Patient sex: M
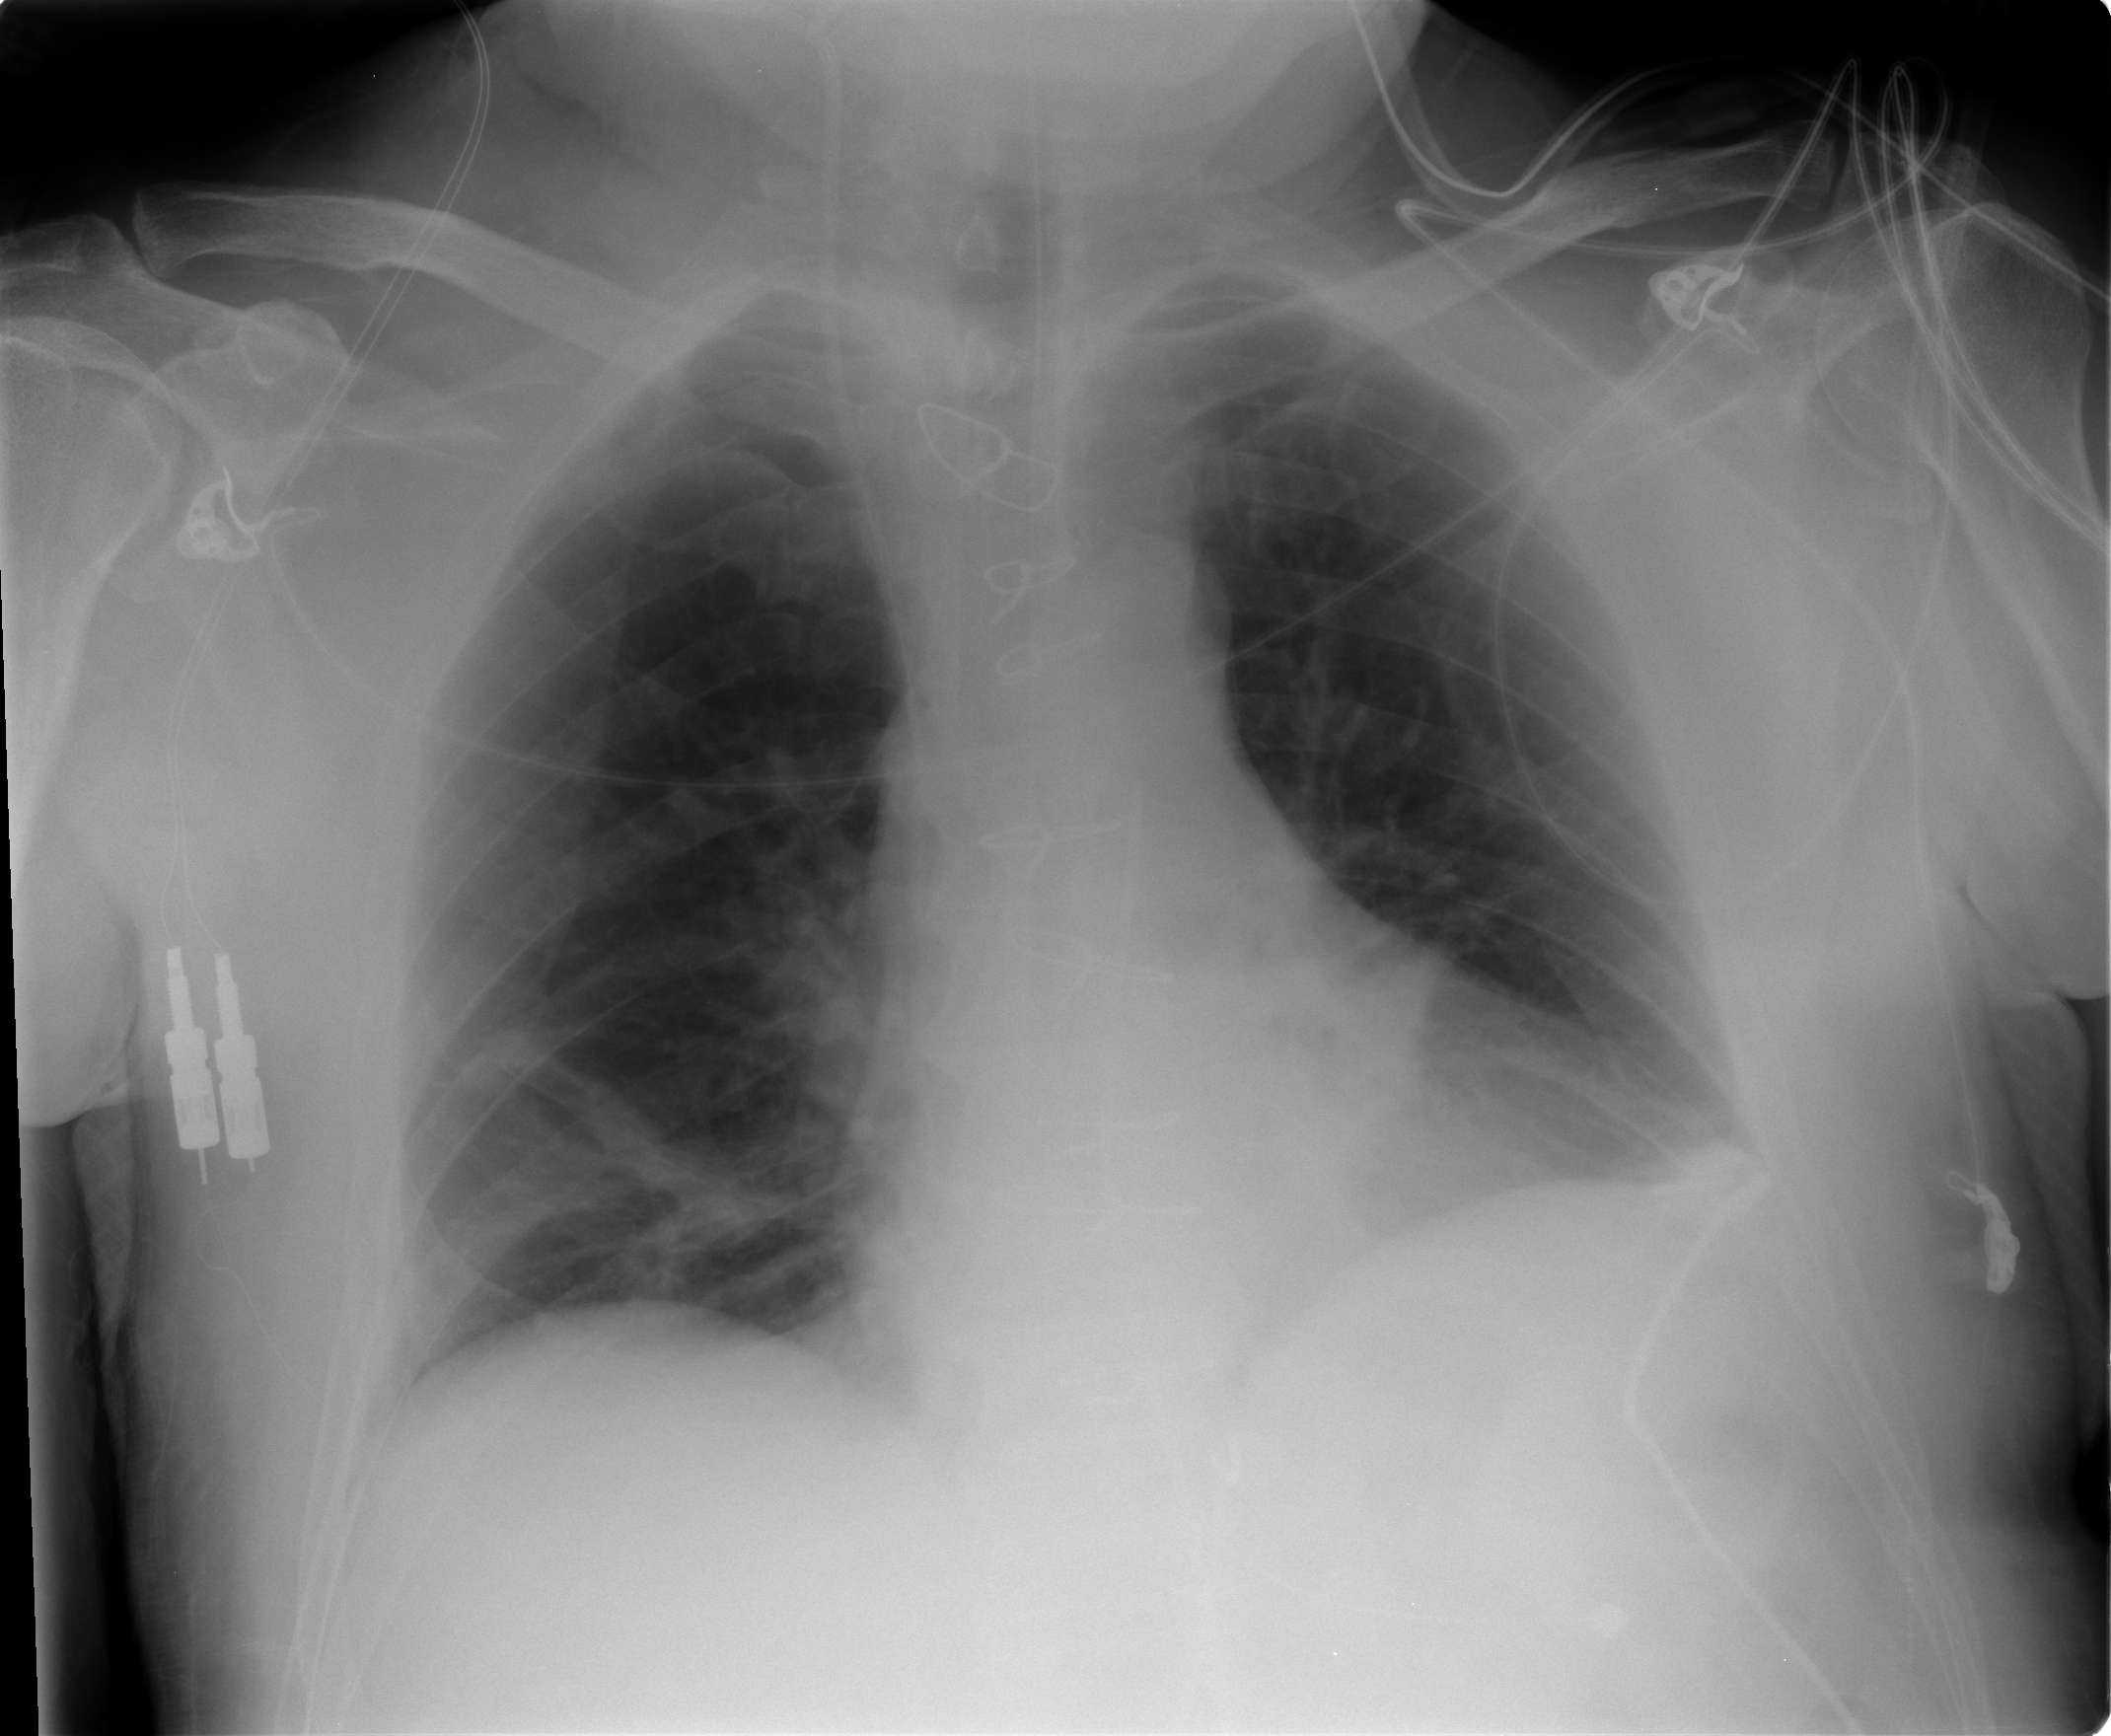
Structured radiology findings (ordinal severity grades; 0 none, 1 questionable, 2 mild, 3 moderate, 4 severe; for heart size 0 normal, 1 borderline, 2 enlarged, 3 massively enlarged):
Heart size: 2
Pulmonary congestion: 0
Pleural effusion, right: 0
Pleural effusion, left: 0
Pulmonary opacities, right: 0
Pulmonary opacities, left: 0
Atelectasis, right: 1
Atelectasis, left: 1